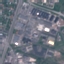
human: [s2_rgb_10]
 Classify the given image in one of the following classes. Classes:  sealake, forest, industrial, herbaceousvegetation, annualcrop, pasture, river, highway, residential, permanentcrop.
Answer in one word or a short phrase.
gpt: Industrial